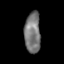
Tissue: skin
Cell type: Epithelial cells
Senescence score: 0.872
Nuclear area (px): 638
Mean DAPI intensity: 119.925